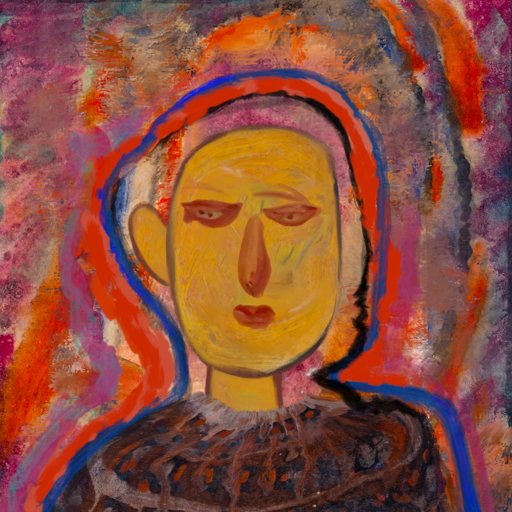
Background: Experience, Head And Neck Front: After_Raid, Face Front: Pious_Lady, Bust: Hypocrite, Hair Front: Experience, Head Accessory: Blank, Second Necklace: Blank, Necklace: Blank, Baby: Blank